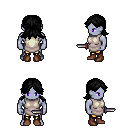
a pixel art fantasy rpg character, male body template, dark elf, purple skin, white tunic, gold greaves, black loose hair, brown shoes, dagger, four views (front, back, left, right), 2x2 character sprite sheet, small pixel art, hard edges, no anti-aliasing